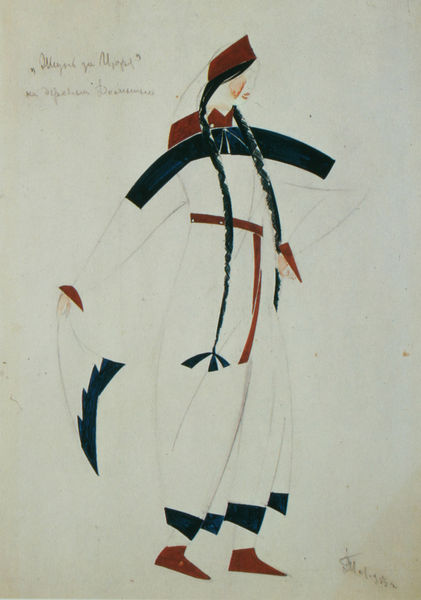
Titel: Ein Leben für den Zaren
Künstler: Wladimir Tatlin
Standort: Moskau
Institution: Bachruschin-Museum
Schlagwörter: blau, hand, mann, weiß, aquarell, mädchen, frau, frisur, hut, schwarz, zeichnung, gürtel, rot, tuch, mode, schleife, hose, kappe, mütze, kragen, ärmel, signatur, figur, haare, kostüm, mantel, japan, schrift, schuhe, zöpfe, zopf, titel, illustration, text, beschriftung, stiefel, entwurf, tracht, chinesisch, china, beschreibung, figurine